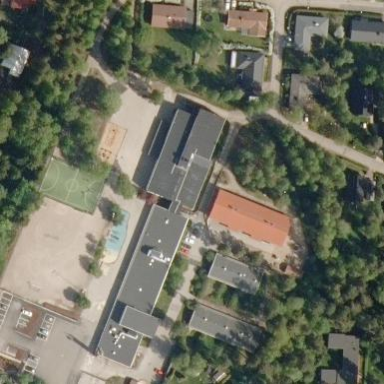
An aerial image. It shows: School building.